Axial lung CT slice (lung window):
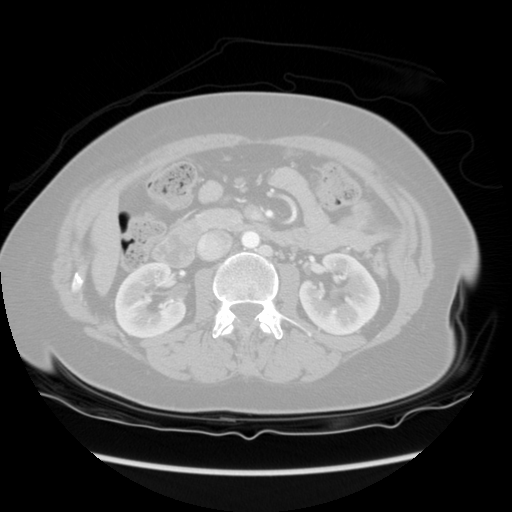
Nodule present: no